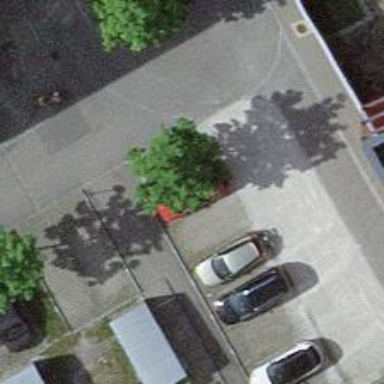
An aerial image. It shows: Car sharing facility.